Question: I'm searching for numbers in my app, but it does not work, where is the problem please ?!
numrat is int[] and fint is a number from fytyratint[]...
'''
int fint = fytyratint[nrRendor];
int nse = Arrays.binarySearch(numrat, fint);
if (nse <0 ){
pS++;
tvS.setText("Sakt: "+ Integer.toString(pS));
}
else
{
pG++;
tvG.setText("Gabimet: " + Integer.toString(pG));
}
'''
So nse must be negative if number does not exist in int[] numrat and must be positive if fint exists on int[] numrat..
This is what I read on internet..
but in my example it is always negative.. ??!!

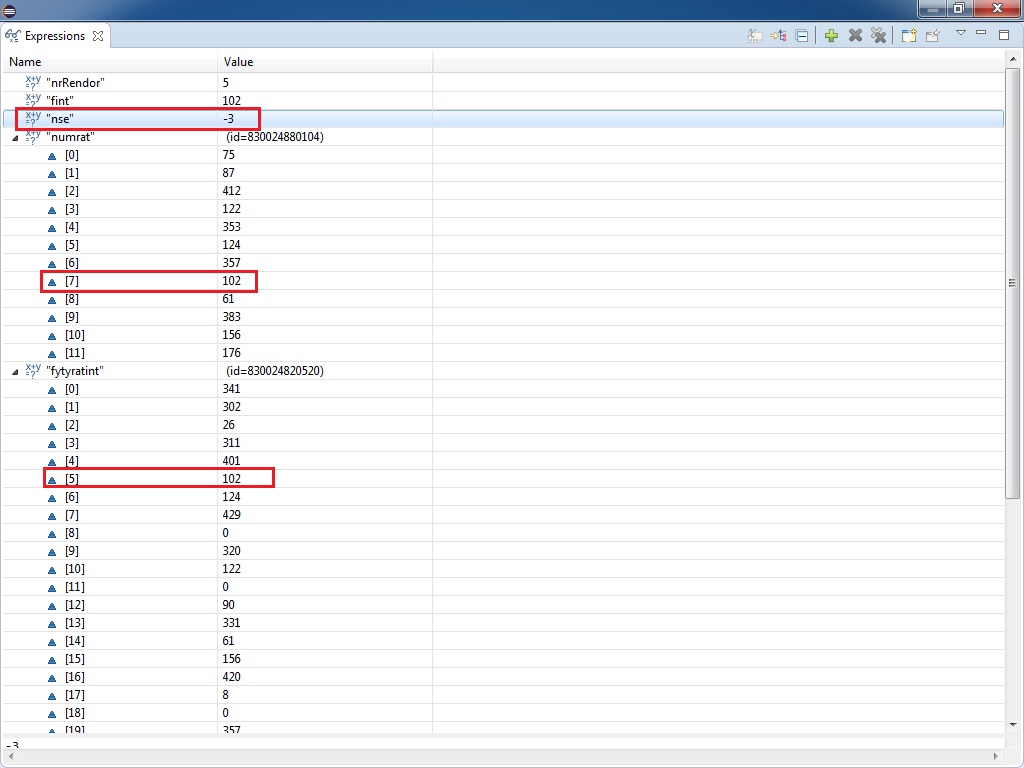
Answer: If you want 'Arrays.binarySearch()' to work you should like written <URL>:
> binarySearch() ...
Performs a binary search for value in the
array. . It's
also undefined which element is found if there are multiple
occurrences of the same element.
You may do it like this:
'''
Arrays.sort(numrat);
Arrays.binarySearch(numrat, fint);
'''